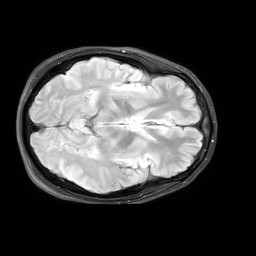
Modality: FLAIR
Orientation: axial
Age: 29
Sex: male
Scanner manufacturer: philips
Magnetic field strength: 3 T
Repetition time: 11 s
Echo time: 0.125 s